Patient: sex M, age 81
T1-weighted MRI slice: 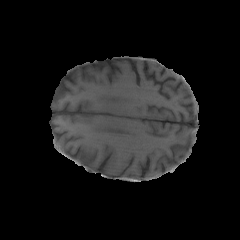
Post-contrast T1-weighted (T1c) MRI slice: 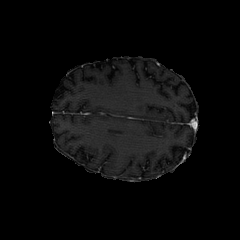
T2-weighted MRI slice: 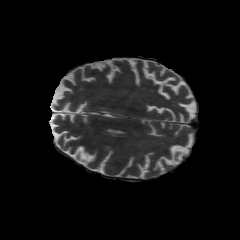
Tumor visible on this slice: no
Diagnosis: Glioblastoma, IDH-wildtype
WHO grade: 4